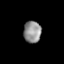
Tissue: lung
Cell type: Epithelial cells
Senescence score: 0.1561
Nuclear area (px): 373
Mean DAPI intensity: 144.802